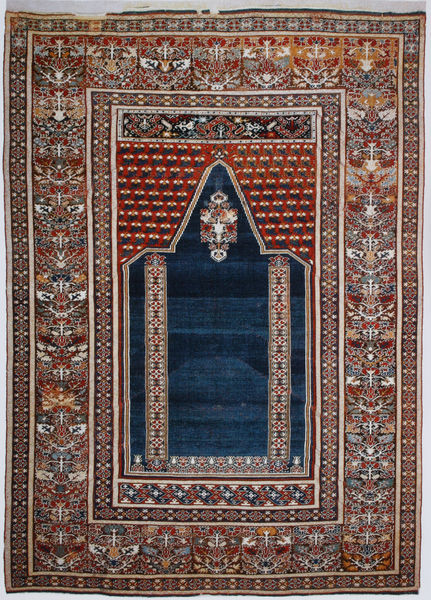
Titel: Gebetsteppich Türkei, Gördes
Standort: Berlin
Institution: Museum für Islamische Kunst
Schlagwörter: blau, weiß, gelb, blumen, braun, bunt, grau, säulen, dach, rot, muster, ornament, teppich, rahmen, fransen, gold, innen, schön, seide, kreis, rahmung, formen, rand, wandteppich, ornamente, foto, außen, orient, orientalisch, rechteck, symmetrisch, arabisch, rechteckig, tapisserie, tempel, orientteppich, textil, ornamentik, indien, gewebt, islam, perser, textilien, schäden, persisch, gebetsteppich, geknüpft, brechteck, knüpfung, reicj, reichverziehrt